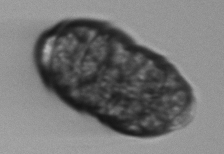
Label: Margalefidinium